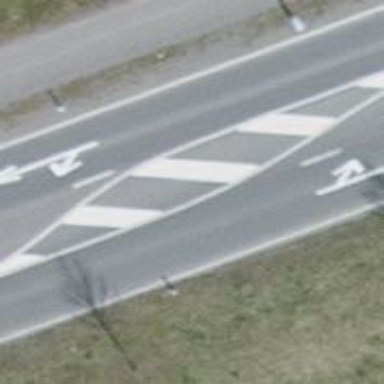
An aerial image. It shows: Secondary road with asphalt surface.